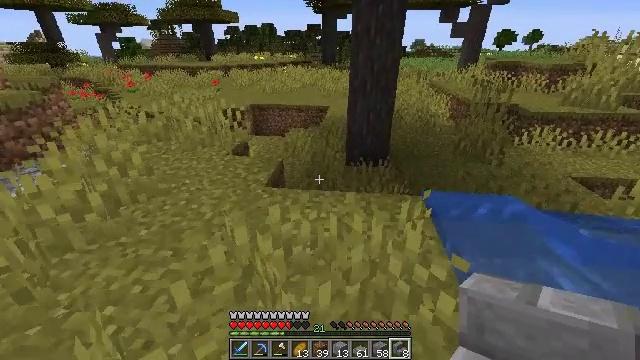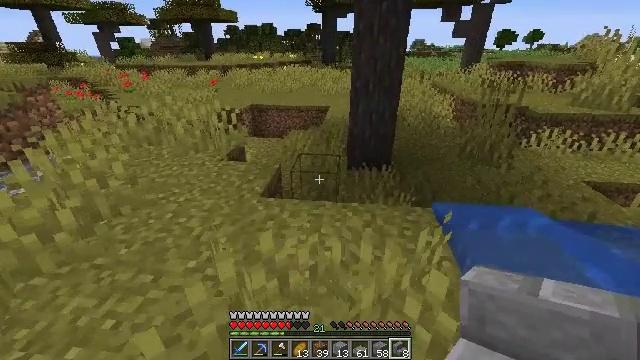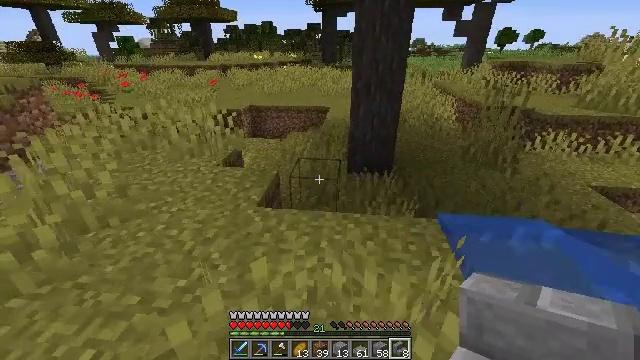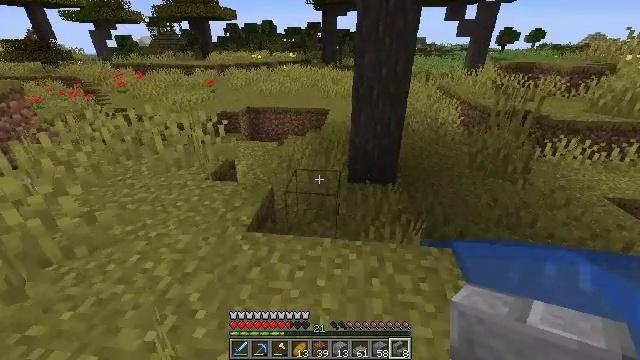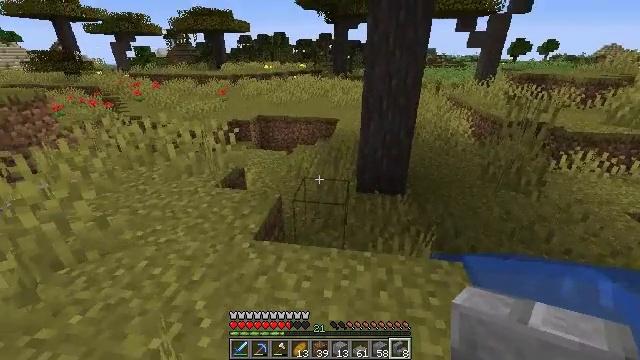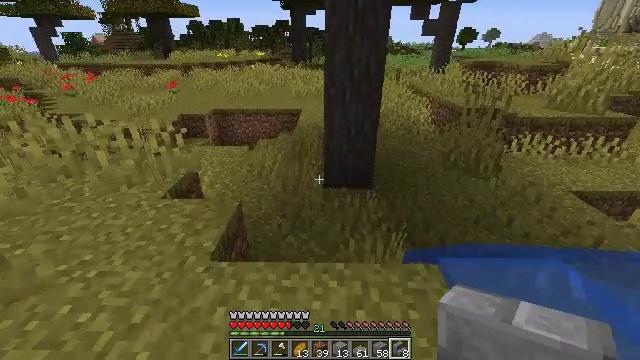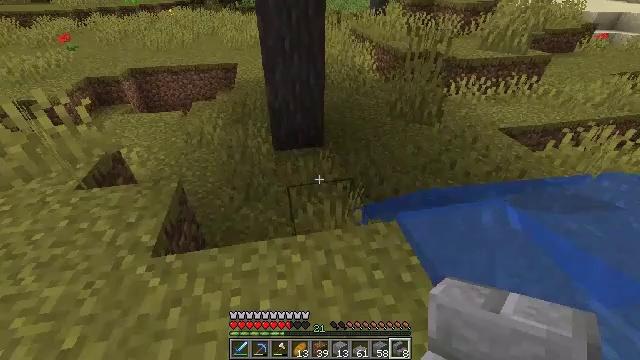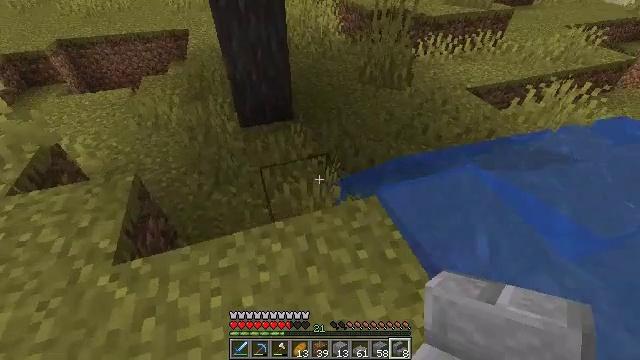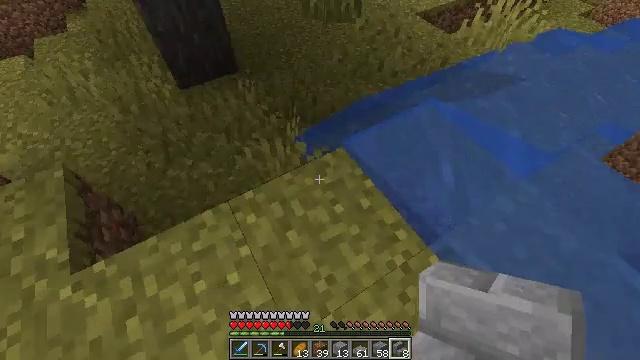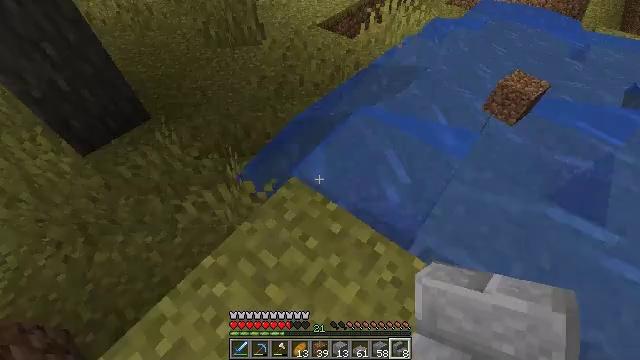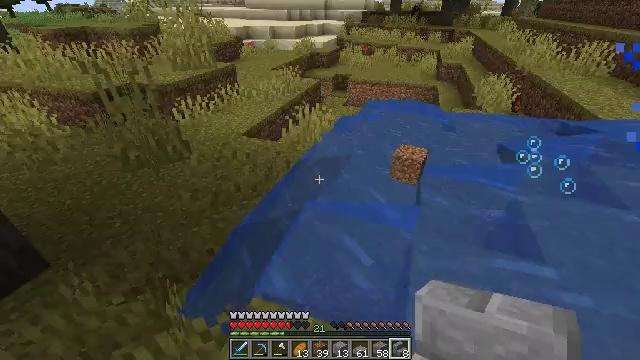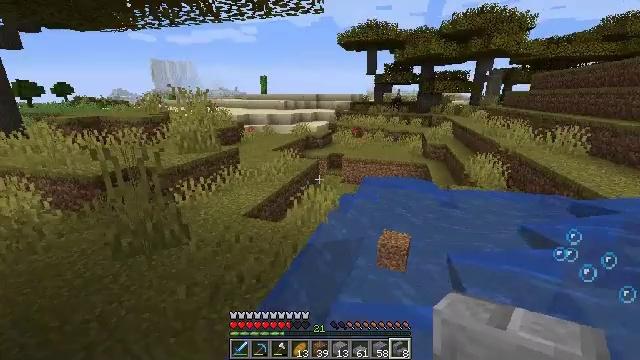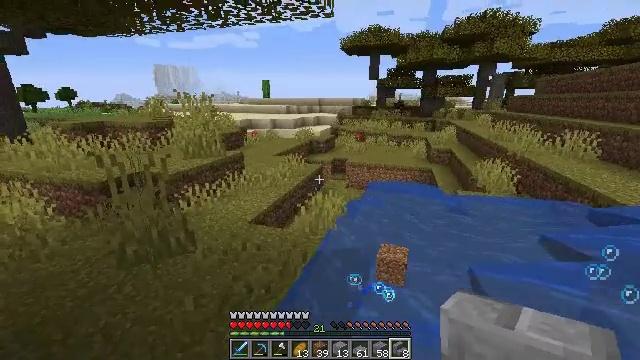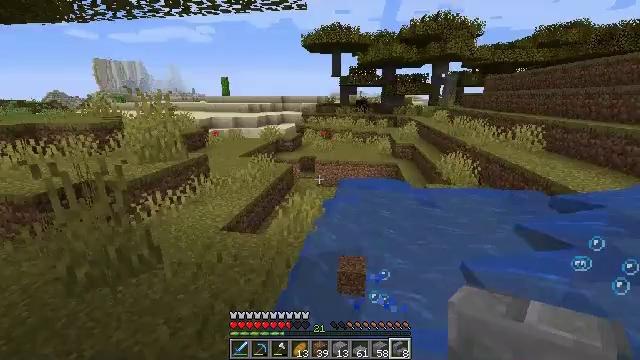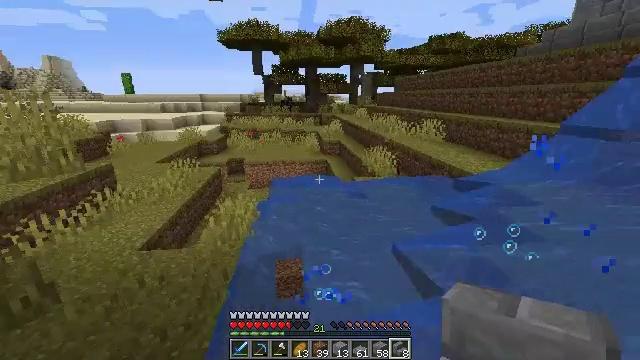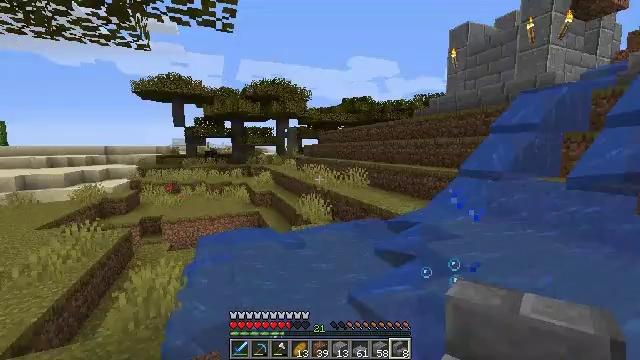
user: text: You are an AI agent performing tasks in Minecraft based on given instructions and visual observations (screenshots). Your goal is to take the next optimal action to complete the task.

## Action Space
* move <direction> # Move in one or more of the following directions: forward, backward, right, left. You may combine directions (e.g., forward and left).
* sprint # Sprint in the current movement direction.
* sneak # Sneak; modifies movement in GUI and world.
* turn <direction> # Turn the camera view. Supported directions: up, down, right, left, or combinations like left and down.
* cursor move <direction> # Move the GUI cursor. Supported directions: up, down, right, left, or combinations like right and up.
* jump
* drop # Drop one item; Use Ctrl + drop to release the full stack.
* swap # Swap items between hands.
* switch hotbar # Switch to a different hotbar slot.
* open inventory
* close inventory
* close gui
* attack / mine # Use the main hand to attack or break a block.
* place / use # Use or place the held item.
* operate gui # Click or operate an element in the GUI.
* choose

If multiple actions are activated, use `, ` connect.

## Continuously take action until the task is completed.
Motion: motion action
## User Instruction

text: Retrieve the glass pane from a window.
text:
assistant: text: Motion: move forward
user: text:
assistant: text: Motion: move forward
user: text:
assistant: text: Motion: move forward
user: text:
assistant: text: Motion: move forward, turn left and up
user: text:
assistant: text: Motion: move forward, turn right and down
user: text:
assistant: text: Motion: move forward, turn right and down
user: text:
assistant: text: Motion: move forward, turn right and down
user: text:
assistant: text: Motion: move forward, turn right and down
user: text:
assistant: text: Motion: move forward and move left, turn right and up
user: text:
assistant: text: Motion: move forward and move left, turn right and up
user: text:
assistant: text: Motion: move forward and move left, turn right and up
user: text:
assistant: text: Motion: move forward and move left
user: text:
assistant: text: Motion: move forward and move left, turn right
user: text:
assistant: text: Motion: move forward and move left, turn right
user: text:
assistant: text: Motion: move left, turn right and up
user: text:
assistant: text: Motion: move left, turn right and up
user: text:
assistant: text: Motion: move left, turn right and up
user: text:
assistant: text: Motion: move left, turn down
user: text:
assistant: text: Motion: move back and move left, turn down
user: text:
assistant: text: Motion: move back and move left
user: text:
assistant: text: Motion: move back
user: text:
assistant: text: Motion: move back
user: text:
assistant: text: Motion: move back
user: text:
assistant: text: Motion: move back, turn right and up
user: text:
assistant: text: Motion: move back and move left, turn right and up
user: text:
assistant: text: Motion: move back and move left, turn right and up
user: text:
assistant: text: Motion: move back and move left, turn right
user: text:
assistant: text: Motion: move back and move left
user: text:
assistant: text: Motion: move back and move left, turn right and up
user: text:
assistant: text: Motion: move back and move left, turn right and up